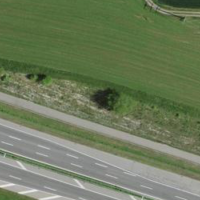
EUNIS habitat code: 52
Species observed at this site:
Chorthippus brunneus
Blackstonia perfoliata